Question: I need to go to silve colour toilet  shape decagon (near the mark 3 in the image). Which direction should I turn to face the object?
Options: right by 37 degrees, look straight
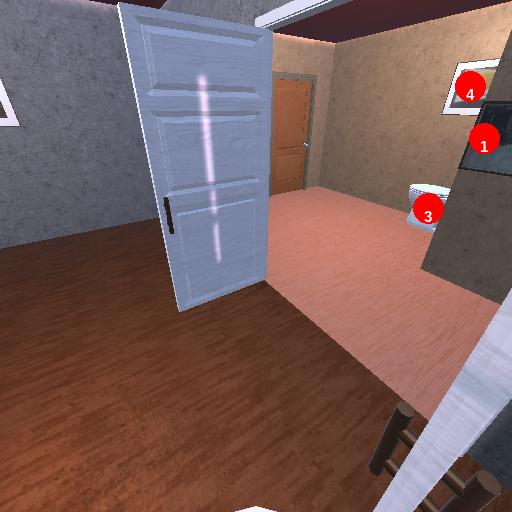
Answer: right by 37 degrees